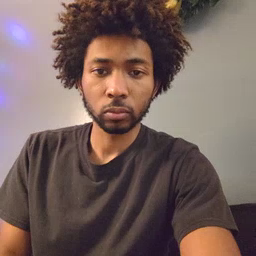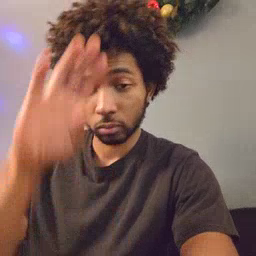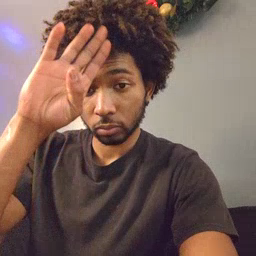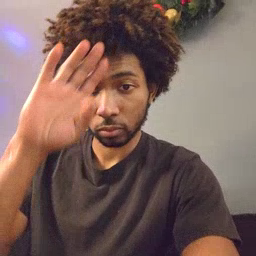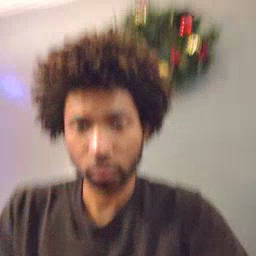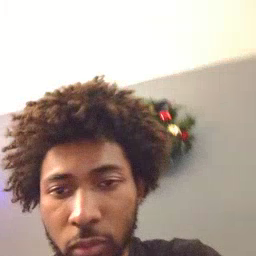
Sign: fireman